Question: In rails console & using the models below, I connected grades 'K', '1', and '2' to the school whose Edit form has this select field:

As you can see, that association correctly selects the 3 items in the field, but if I click to select/deselect grades, those changes aren't getting saved.
Here are the models:
'''
# app/models/school.rb
class School < ActiveRecord::Base
has_many :grades_schools, inverse_of: :school
has_many :grades, through: :grades_schools
accepts_nested_attributes_for :grades_schools, allow_destroy: true
end
# app/models/grades_school.rb
class GradesSchool < ActiveRecord::Base
belongs_to :school
belongs_to :grade
end
# app/models/grade.rb
class Grade < ActiveRecord::Base
has_many :grades_schools, inverse_of: :grade
has_many :schools, through: :grades_schools
end
'''
The form looks like this:
'''
# app/views/schools/_form.html.haml
= form_for(@school) do |f|
/ <snip> other fields
= collection_select(:school, :grade_ids, @all_grades, :id, :name, {:selected => @school.grade_ids, include_hidden: false}, {:multiple => true})
/ <snip> other fields + submit button
'''
And the controller looks like this:
'''
# app/controllers/schools_controller.rb
class SchoolsController < ApplicationController
before_action :set_school, only: [:show, :edit, :update]
def index
@schools = School.all
end
def show
end
def new
@school = School.new
@all_grades = Grade.all
@grades_schools = @school.grades_schools.build
end
def edit
@all_grades = Grade.all
@grades_schools = @school.grades_schools.build
end
def create
@school = School.new(school_params)
respond_to do |format|
if @school.save
format.html { redirect_to @school, notice: 'School was successfully created.' }
format.json { render :show, status: :created, location: @school }
else
format.html { render :new }
format.json { render json: @school.errors, status: :unprocessable_entity }
end
end
end
def update
respond_to do |format|
if @school.update(school_params)
format.html { redirect_to @school, notice: 'School was successfully updated.' }
format.json { render :show, status: :ok, location: @school }
else
format.html { render :edit }
format.json { render json: @school.errors, status: :unprocessable_entity }
end
end
end
private
def set_school
@school = School.find(params[:id])
end
def school_params
params.require(:school).permit(:name, :date, :school_id, grades_attributes: [:id])
end
end
'''
I have a feeling that the crux of my problem has to do with a mismatch between the params generated by 'collection_select' and the strong parameters. One or both of these is probably incorrect, but I can't for the life of me find example code online that shows me what I'm doing wrong.
After trying a load of failed variations, I'm at my wits end! Thanks in advance for your help!
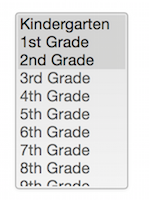
Answer: Crap. I could have sworn I tried this before, but it must have been when using 'fields_for' in the form instead of 'collection_select'. The solution:
'''
def school_params
params.require(:school).permit(:name, :date, :school_id, grades_attributes: [:id])
end
'''
becomes
'''
def school_params
params.require(:school).permit(:name, :date, :school_id, grade_ids: [])
end
'''
I'm still curious how it would work when using 'fields_for @grades_schools', but will have to save that investigation for another day....